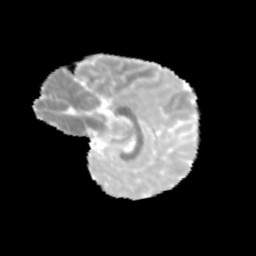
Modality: MD
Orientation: sagittal
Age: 10
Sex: female
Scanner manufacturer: siemens
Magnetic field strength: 3 T
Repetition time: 3.8 s
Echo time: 0.07 s